Question: I am getting two title bar has below ,i have designed a custom title bar with image and text and used styles.xml to set the theme.I have same titlebar for two screens with different text.

the code are has below
'''
public class ReminderActivity extends Activity {
Context context;
@Override
protected void onCreate(Bundle savedInstanceState) {
super.onCreate(savedInstanceState);
requestWindowFeature(Window.FEATURE_CUSTOM_TITLE);
setContentView(R.layout.reminderlayout);
getWindow().setFeatureInt(Window.FEATURE_CUSTOM_TITLE, R.layout.reminderlayout);
ArrayList<GetReminder> list = (ArrayList<GetReminder>) getIntent().getSerializableExtra("reminderList");
System.out.println("size is >>>"+list.size());
}
}
'''
xml
'''
<?xml version="1.0" encoding="utf-8"?>
<LinearLayout
xmlns:android="http://schemas.android.com/apk/res/android"
android:layout_width="fill_parent"
android:layout_height="35dip"
android:gravity="center_vertical"
android:orientation="horizontal"
android:background="@drawable/formheader">
<ImageView
android:id="@+id/header"
android:layout_width="wrap_content"
android:layout_height="wrap_content"
android:background="@drawable/ic_launcher"/>
<TextView
android:layout_width="0dp"
android:layout_height="wrap_content"
android:layout_weight="1"
android:text="Reminder Messages"
android:textColor="@android:color/black"
android:textStyle="bold" />
</LinearLayout>
'''
manifest
'''
<?xml version="1.0" encoding="utf-8"?>
<manifest xmlns:android="http://schemas.android.com/apk/res/android"
package="com.example.loginscreen"
android:versionCode="1"
android:versionName="1.0" >
<uses-sdk
android:minSdkVersion="8"
android:targetSdkVersion="17" />
<uses-permission android:name="android.permission.INTERNET" />
<application
android:allowBackup="true"
android:icon="@drawable/ic_launcher"
android:label="@string/app_name" >
<activity
android:name="com.example.sampleapp.MainActivity"
android:label="@string/app_name" >
<intent-filter>
<action android:name="android.intent.action.MAIN" />
<category android:name="android.intent.category.LAUNCHER" />
</intent-filter>
</activity>
<activity
android:name="com.example.sampleapp.ItemActivity"
android:theme="@style/TitleBarTheme" />
<activity
android:name="com.example.sampleapp.ReminderActivity"
android:theme="@style/TitleBarTheme" > </activity>
</application>
</manifest>
'''
and style.xml
'''
<?xml version="1.0" encoding="utf-8"?>
<resources>
<style name="titleBarHeading" parent="@android:style/TextAppearance">
<item name="android:textSize">17sp</item>
<item name="android:textStyle">bold</item>
<item name="android:textColor">#444444</item>
</style>
<style name="CustomWindowTitleBarBG">
<item name="android:background">#323331</item>
</style>
<style name="TitleBarTheme" parent="android:Theme">
<item name="android:windowTitleSize">35dip</item>
<item name="android:windowTitleBackgroundStyle">@style/CustomWindowTitleBarBG</item>
</style>
</resources>
'''
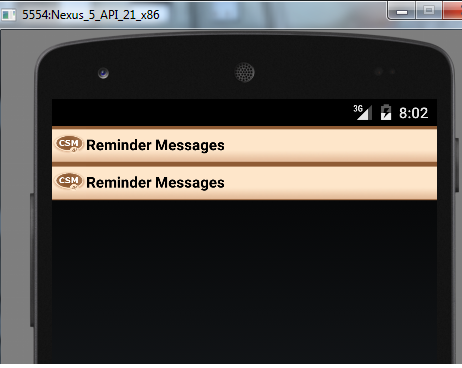
Answer: > setContentView(R.layout.reminderlayout);
getWindow().setFeatureInt(Window.FEATURE_CUSTOM_TITLE, R.layout.reminderlayout);
You are using the same layout file for both the Content View and Title. Create a separate layout files for both